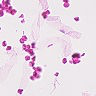
Metastatic tissue present: no